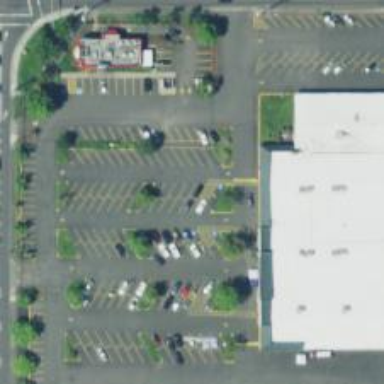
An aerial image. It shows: Parking space.